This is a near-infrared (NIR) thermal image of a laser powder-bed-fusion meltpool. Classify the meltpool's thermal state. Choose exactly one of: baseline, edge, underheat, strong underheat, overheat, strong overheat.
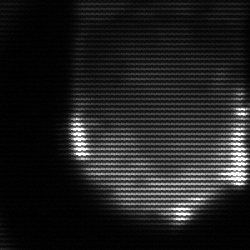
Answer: edge